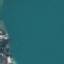
Label: SeaLake